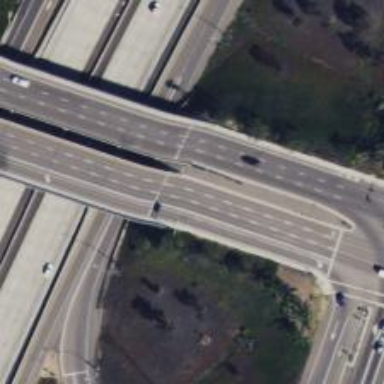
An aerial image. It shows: Asphalt road on secondary bridge.